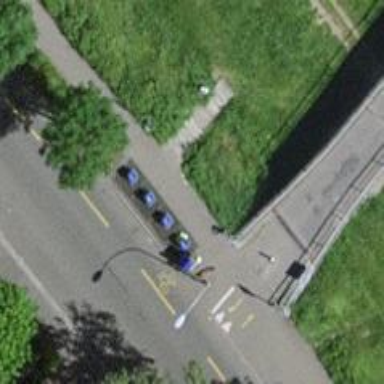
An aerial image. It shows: Recycling container for recycling.